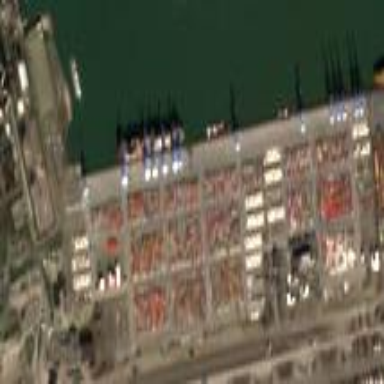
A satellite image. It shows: Industrial area serving as port. Containers for cargo are present.